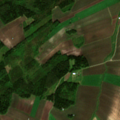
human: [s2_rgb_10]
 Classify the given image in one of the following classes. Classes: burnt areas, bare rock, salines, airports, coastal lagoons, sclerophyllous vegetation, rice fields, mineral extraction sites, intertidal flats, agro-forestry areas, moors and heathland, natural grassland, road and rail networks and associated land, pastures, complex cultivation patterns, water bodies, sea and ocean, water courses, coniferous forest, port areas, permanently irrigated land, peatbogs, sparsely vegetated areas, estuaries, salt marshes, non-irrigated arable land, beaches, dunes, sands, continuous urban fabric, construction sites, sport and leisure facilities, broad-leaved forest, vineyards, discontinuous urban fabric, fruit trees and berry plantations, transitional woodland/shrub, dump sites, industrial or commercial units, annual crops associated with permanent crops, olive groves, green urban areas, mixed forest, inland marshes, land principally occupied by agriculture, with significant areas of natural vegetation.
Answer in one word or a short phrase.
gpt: non-irrigated arable land, mixed forest